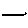
Label: line